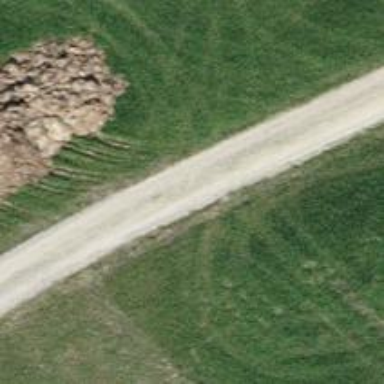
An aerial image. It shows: Track with compacted grade2 surface.